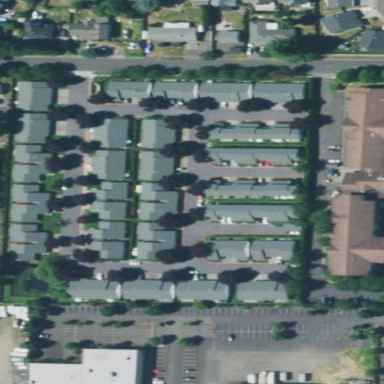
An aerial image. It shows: Condominium in residential area.